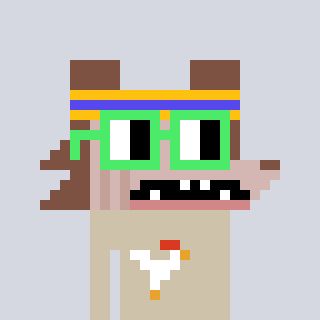
a pixel art character with square light green glasses, a werewolf-shaped head and a bege-colored body on a cool background